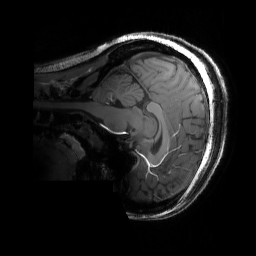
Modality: T1w
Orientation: sagittal
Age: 24
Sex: female
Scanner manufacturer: siemens
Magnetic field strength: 6.98 T
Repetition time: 3 s
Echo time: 0.00388 s